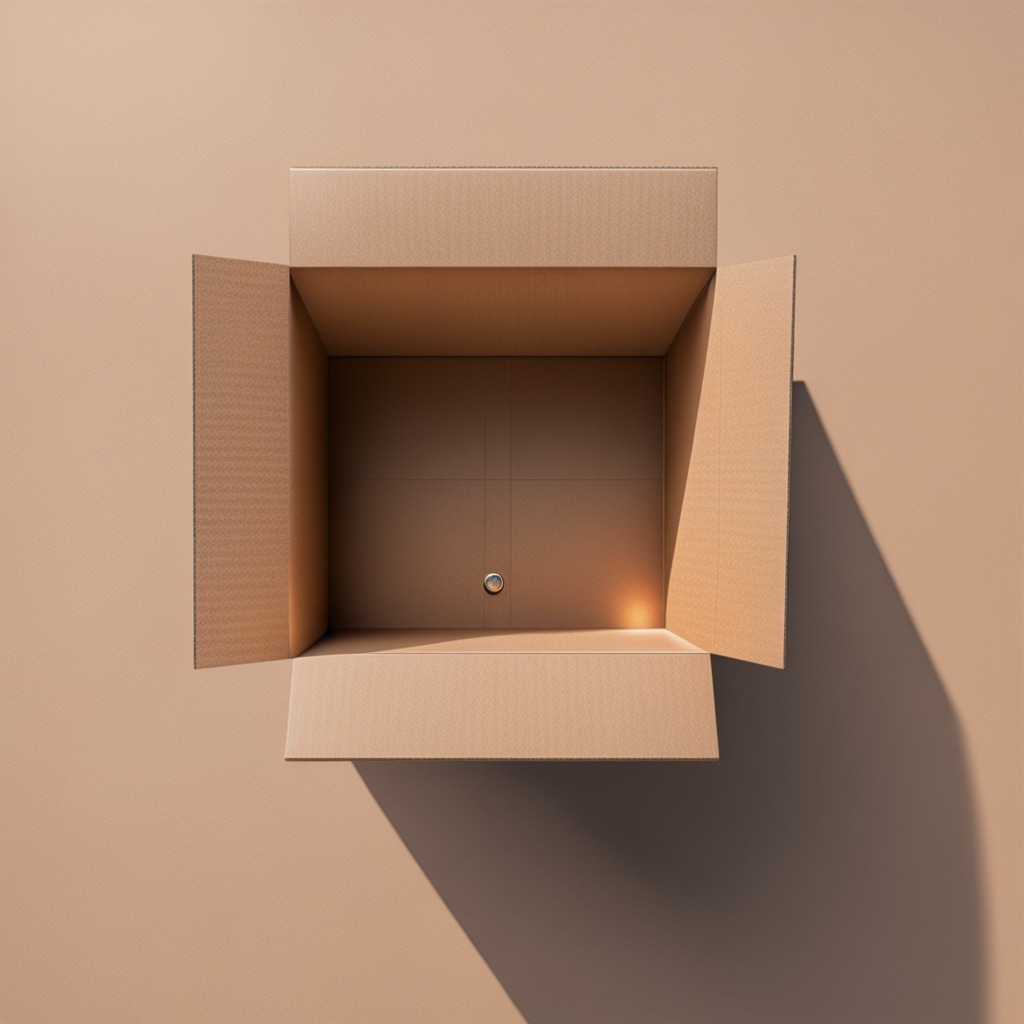
A metal nut is lying on the cardboard box surface.